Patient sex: M
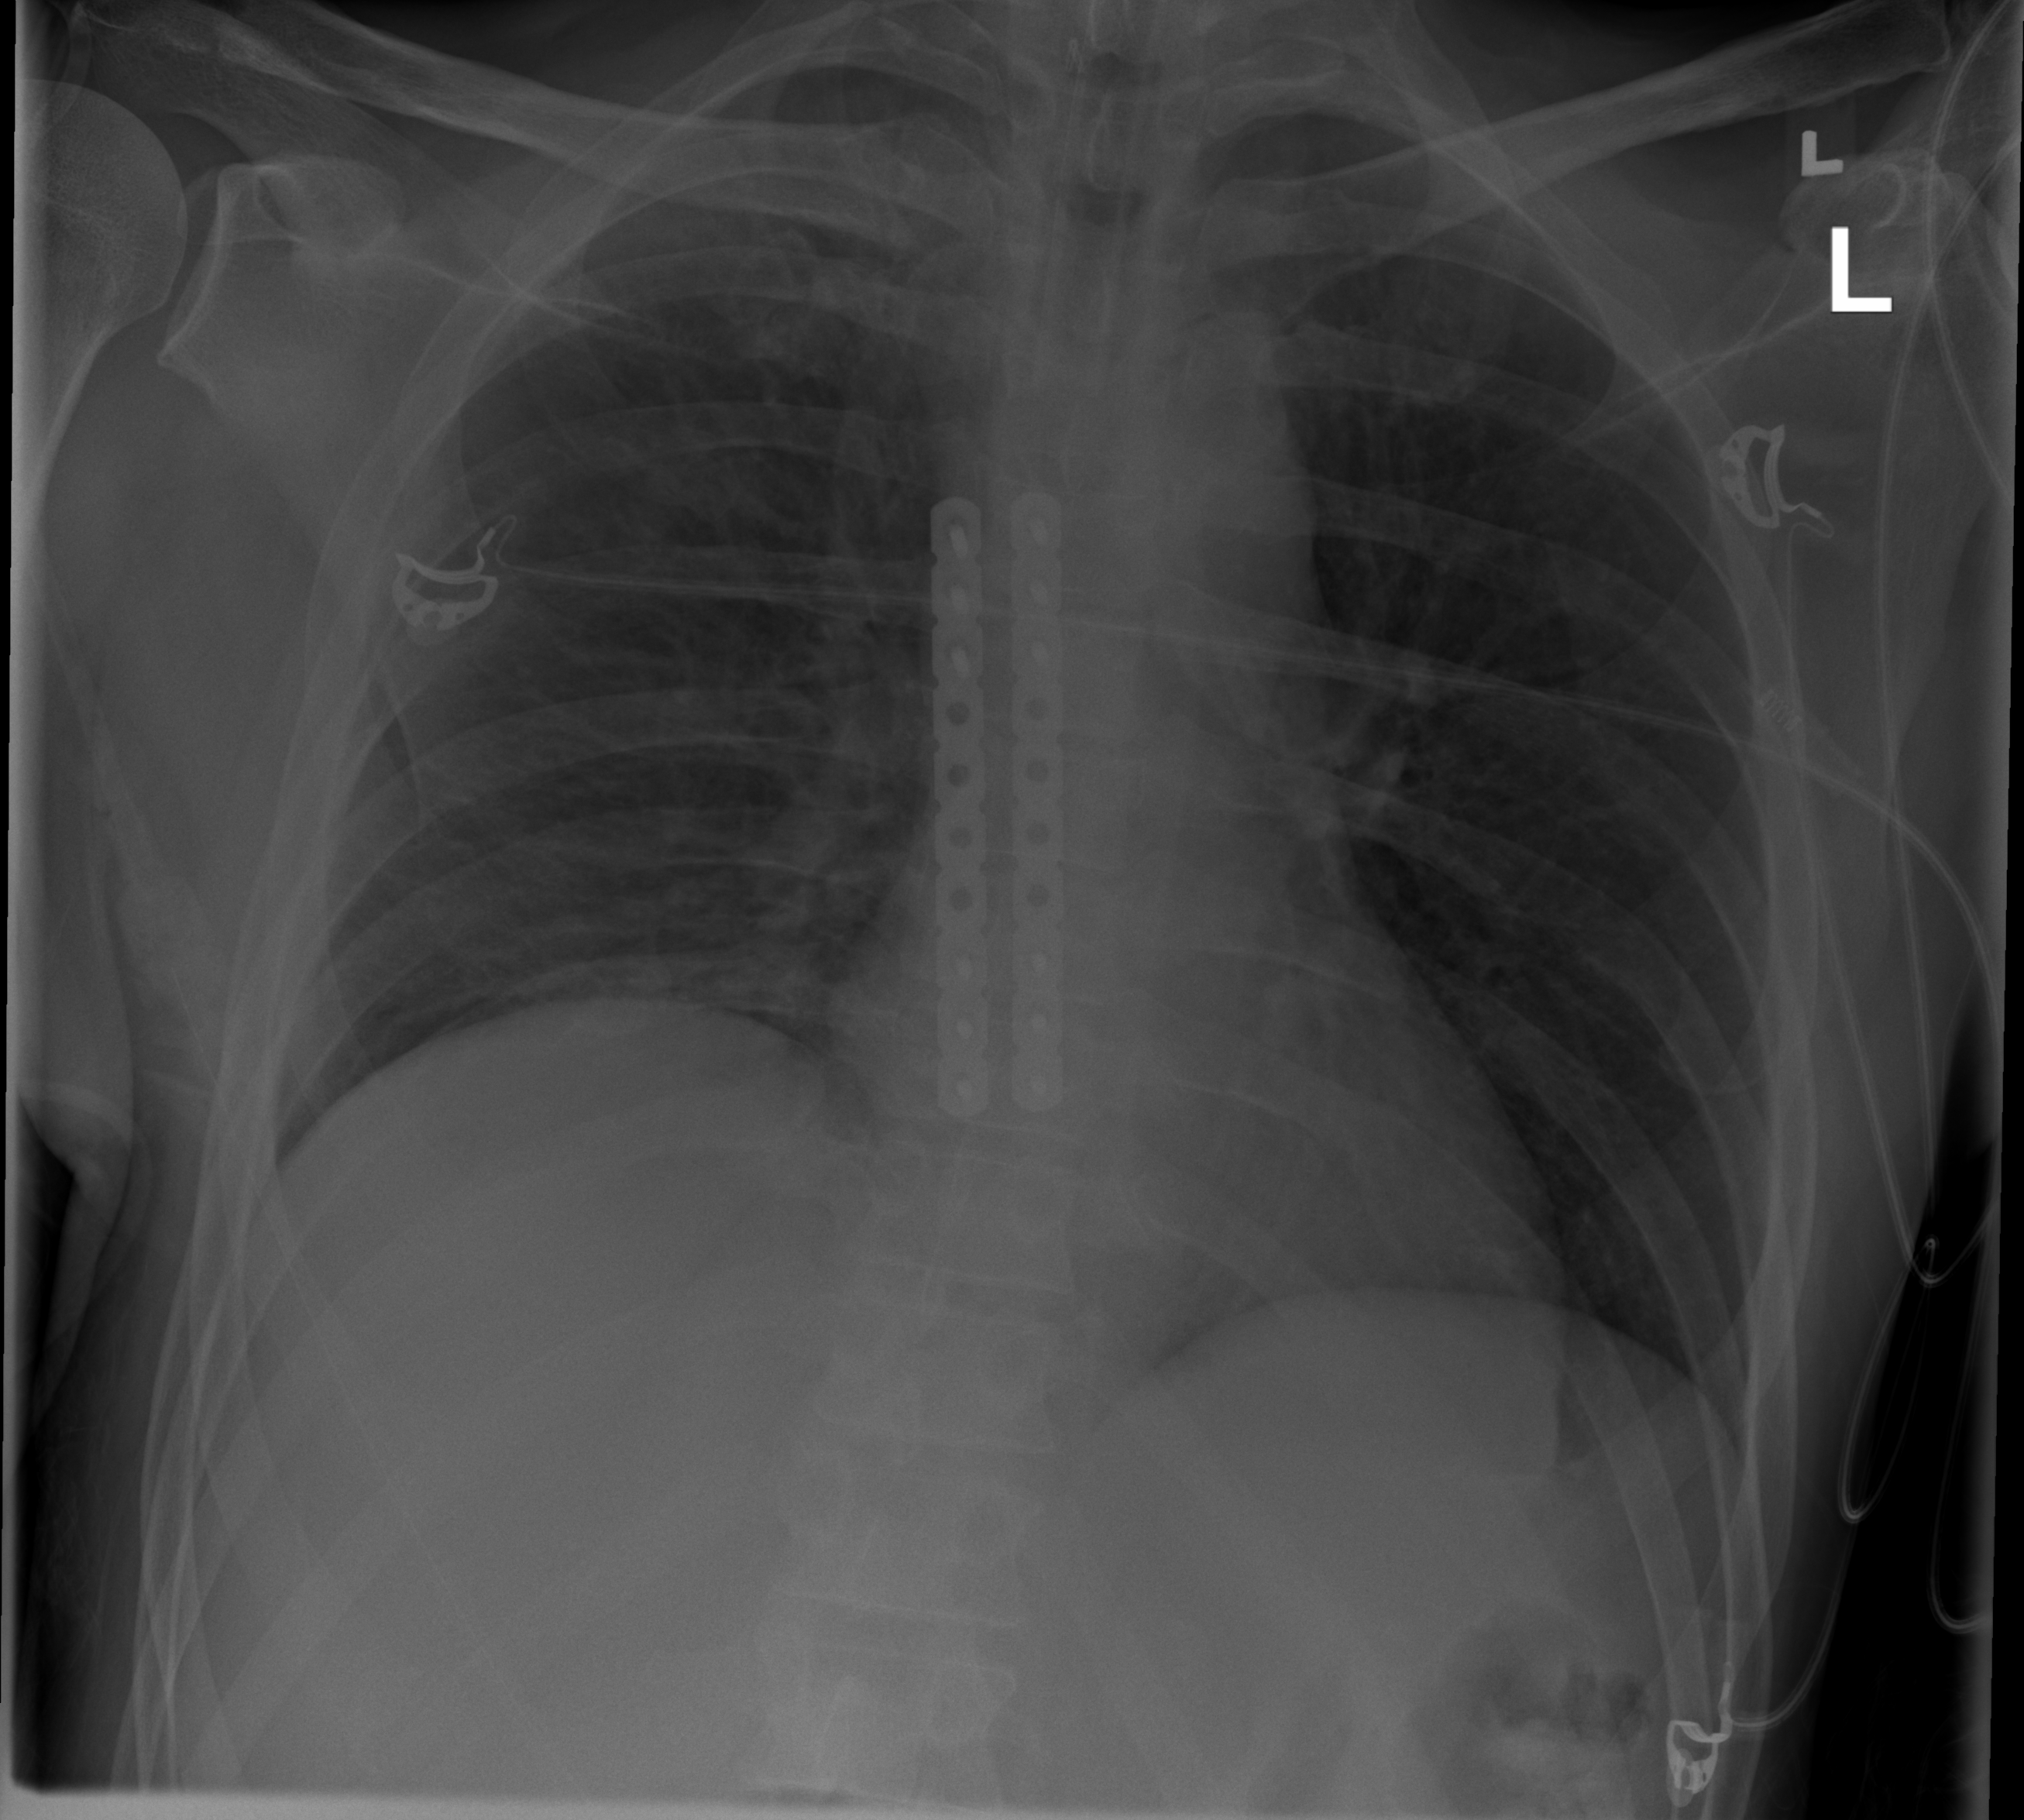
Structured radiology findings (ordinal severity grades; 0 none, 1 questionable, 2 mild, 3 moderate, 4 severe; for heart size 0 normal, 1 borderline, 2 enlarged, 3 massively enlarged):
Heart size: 0
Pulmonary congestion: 0
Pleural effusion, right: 0
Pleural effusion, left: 0
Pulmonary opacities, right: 2
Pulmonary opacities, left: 0
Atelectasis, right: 2
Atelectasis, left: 0